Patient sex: M
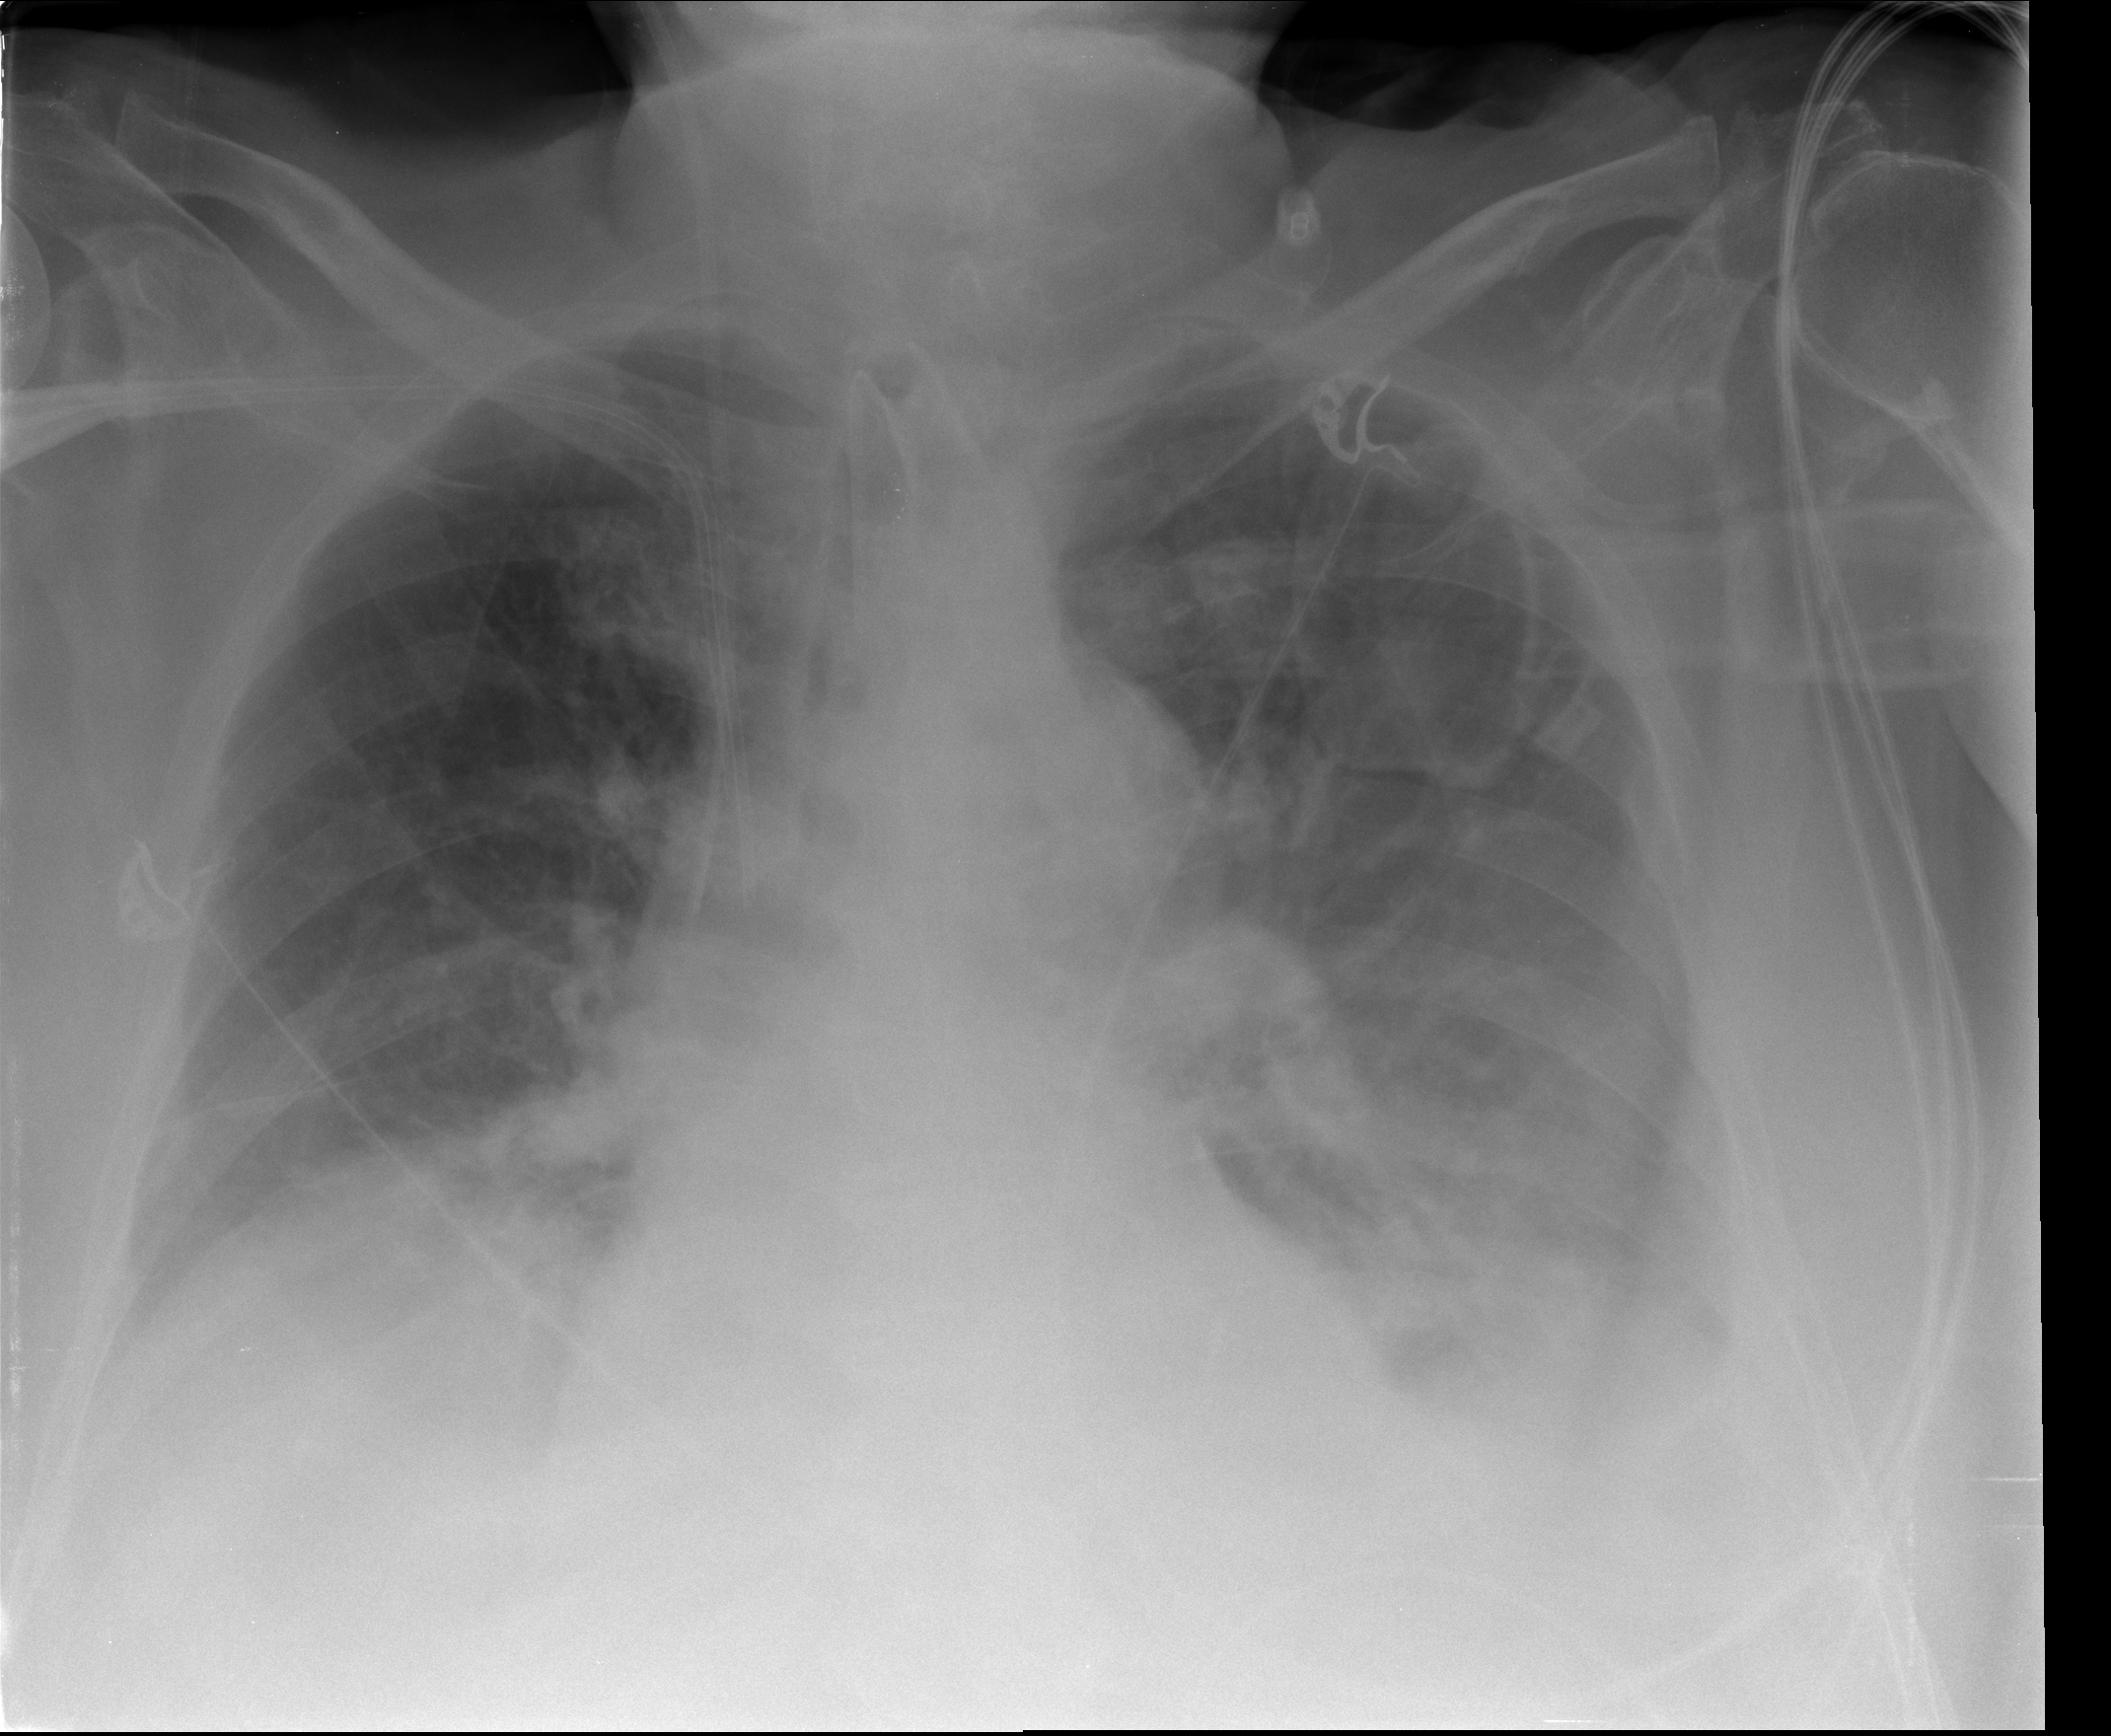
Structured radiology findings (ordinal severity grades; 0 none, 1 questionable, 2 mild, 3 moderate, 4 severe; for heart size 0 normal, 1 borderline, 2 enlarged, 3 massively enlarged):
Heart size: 1
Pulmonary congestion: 3
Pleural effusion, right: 2
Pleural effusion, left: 3
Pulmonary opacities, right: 2
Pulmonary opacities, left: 2
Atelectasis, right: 3
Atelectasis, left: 3